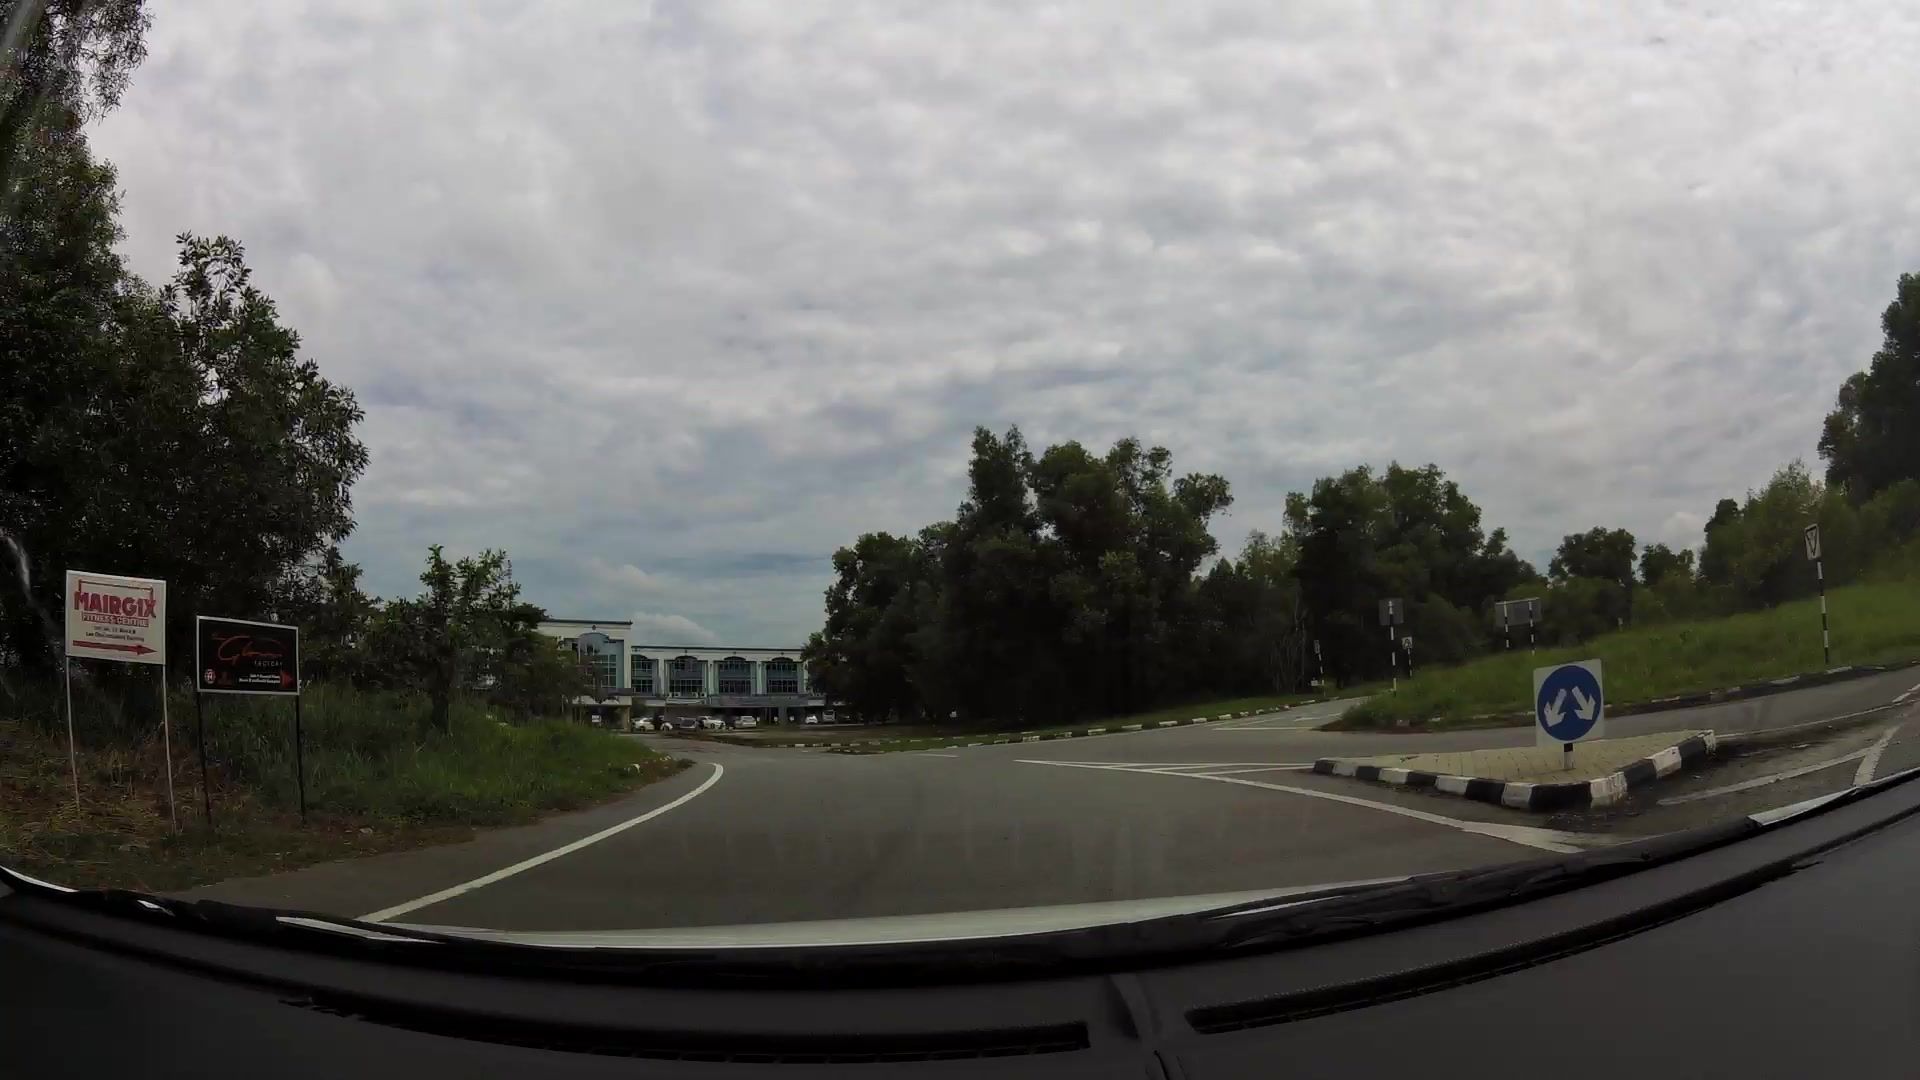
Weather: cloudy
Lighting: day
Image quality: good
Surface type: driving surface
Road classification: residential
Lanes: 1
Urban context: suburban or peri-urban
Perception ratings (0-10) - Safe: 1.4, Lively: 3.41, Beautiful: 3.44, Boring: 3.59, Depressing: 5.65, Wealthy: 2.81